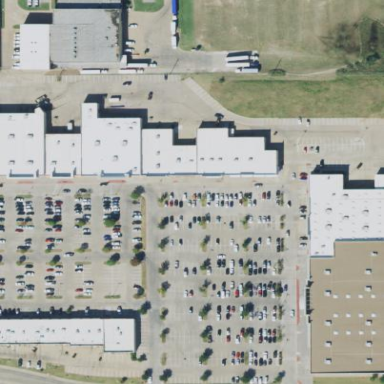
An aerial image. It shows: Retail area.